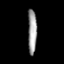
Tissue: lung
Cell type: Myeloid cells
Senescence score: 0.5547
Nuclear area (px): 397
Mean DAPI intensity: 154.416